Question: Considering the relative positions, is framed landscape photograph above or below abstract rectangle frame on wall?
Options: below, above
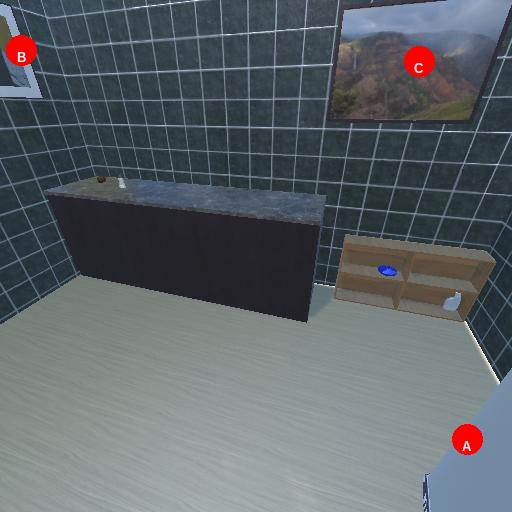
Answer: below